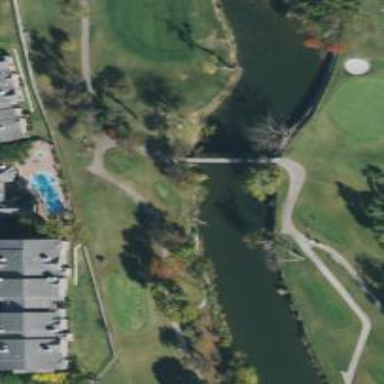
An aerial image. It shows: Golf cartpath that is also road path.